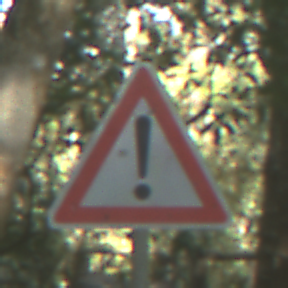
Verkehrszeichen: Gefahrenstelle
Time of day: Midday
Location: Outdoor (Nature)
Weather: Clear
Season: NotSpecified
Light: Natural